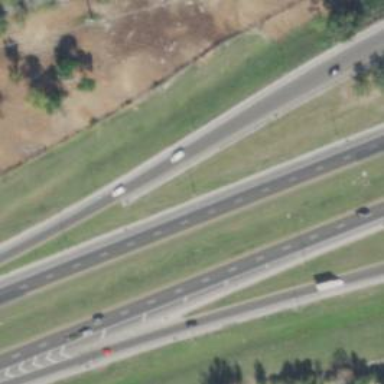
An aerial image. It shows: Diamond junction on motorway link.